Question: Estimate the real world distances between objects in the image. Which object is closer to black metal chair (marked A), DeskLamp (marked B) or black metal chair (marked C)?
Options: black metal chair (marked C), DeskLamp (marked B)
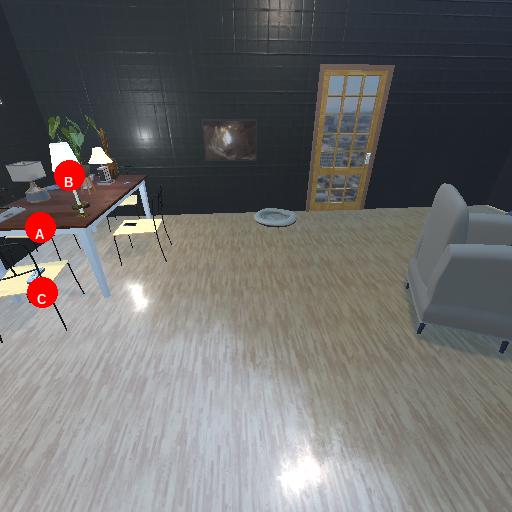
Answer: black metal chair (marked C)